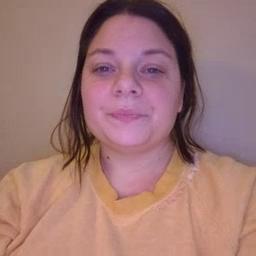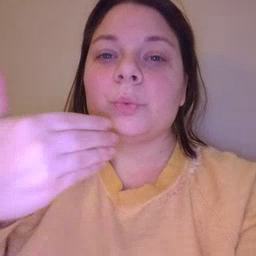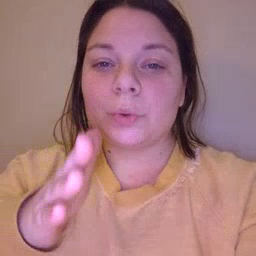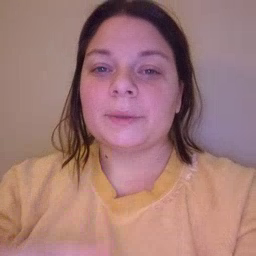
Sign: room